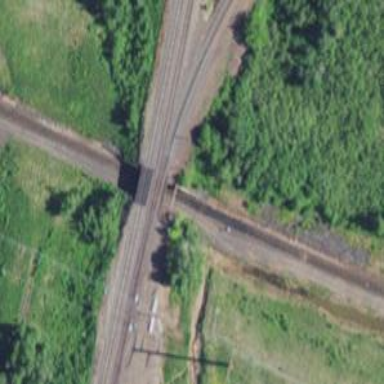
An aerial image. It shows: Bridge over railway line.